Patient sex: M
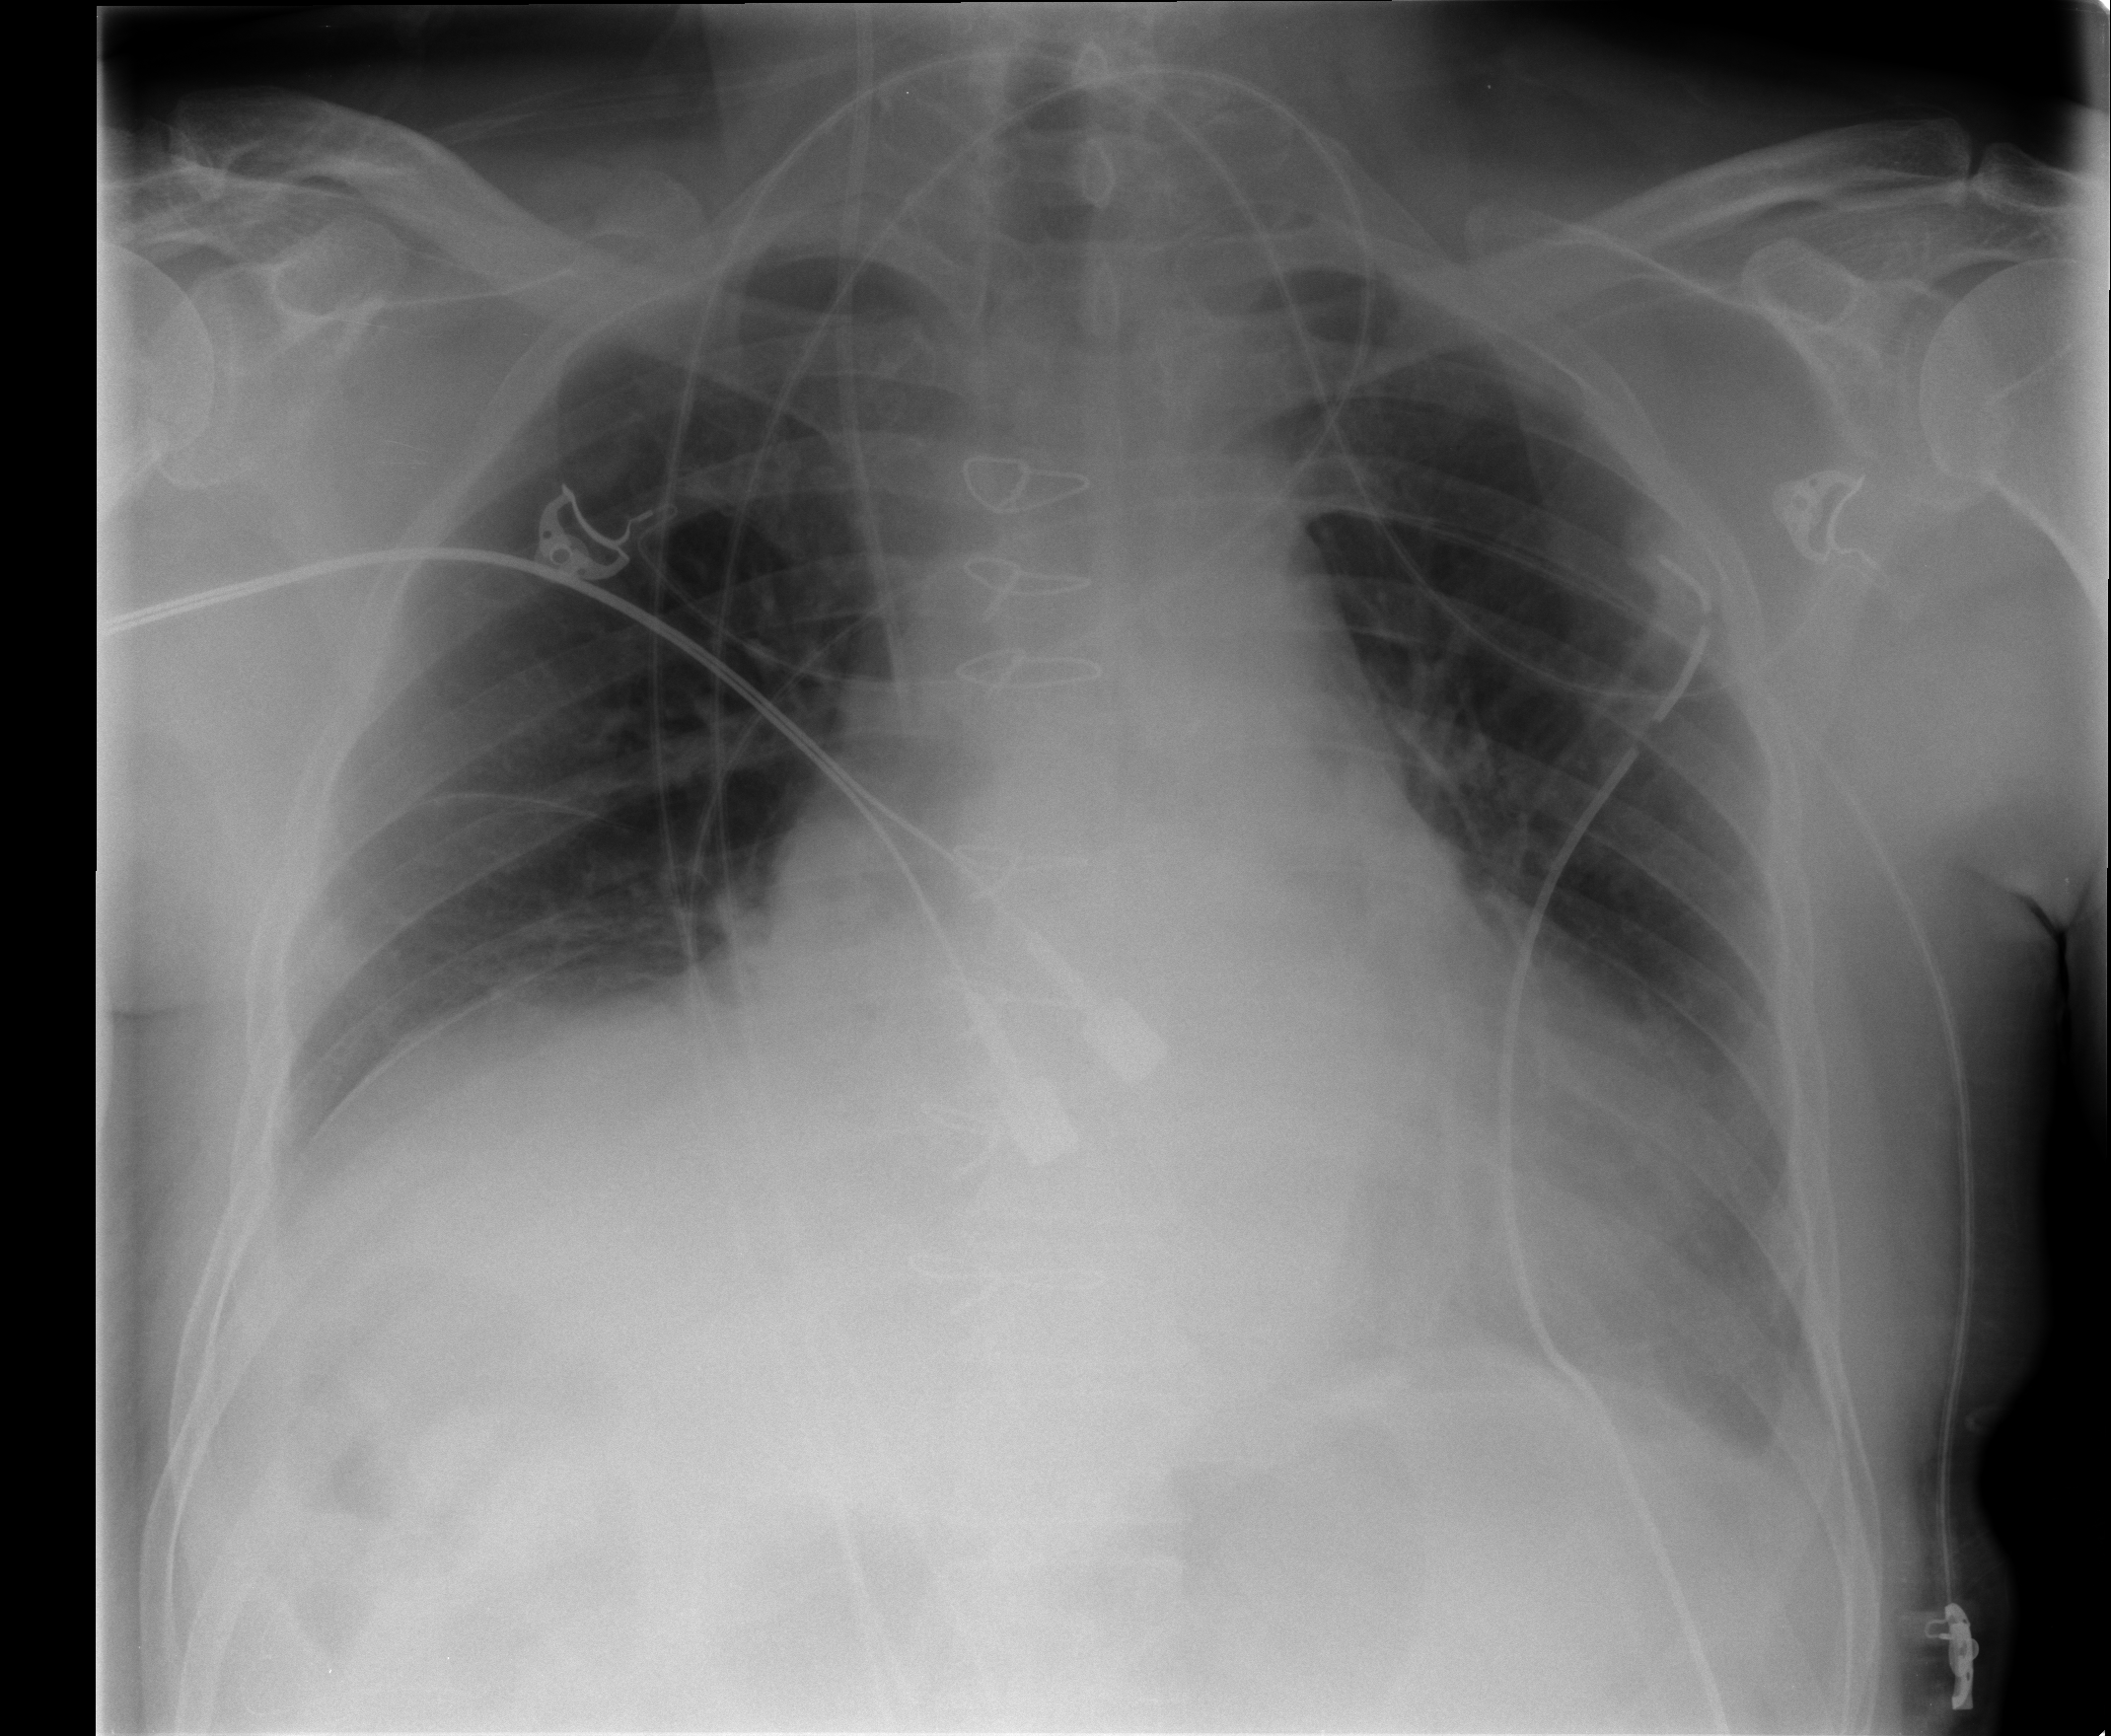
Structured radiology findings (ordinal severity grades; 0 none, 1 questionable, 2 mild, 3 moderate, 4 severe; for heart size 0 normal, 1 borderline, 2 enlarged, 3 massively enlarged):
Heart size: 2
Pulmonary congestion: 1
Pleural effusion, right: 2
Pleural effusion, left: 2
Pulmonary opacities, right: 0
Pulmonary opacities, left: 0
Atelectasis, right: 2
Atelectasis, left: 2